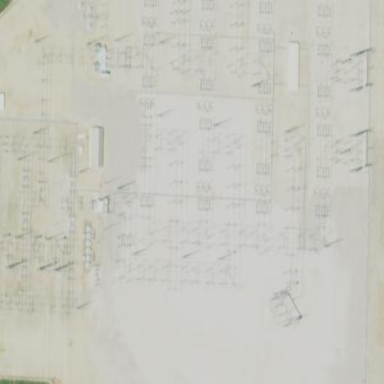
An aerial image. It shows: Fence surrounds transmission level power substation.